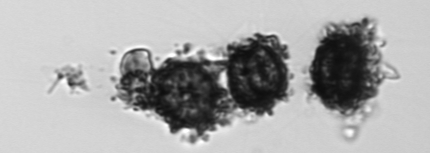
Label: Thalassiosira_TAG_external_detritus